Aerial crown-view tile of a tropical tree (Barro Colorado Island, Panama), acquired 20240611:
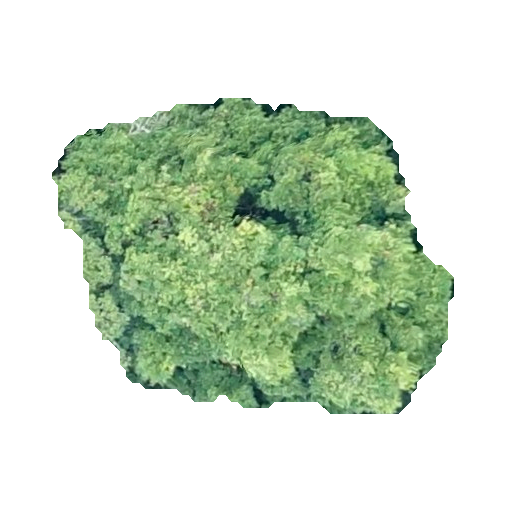
Species: Prioria copaifera
GBIF accepted scientific name: Prioria copaifera
Crown area: 150.01 m²